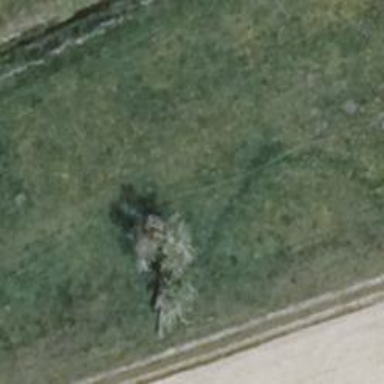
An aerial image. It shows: Deciduous tree with broadleaved leaves.